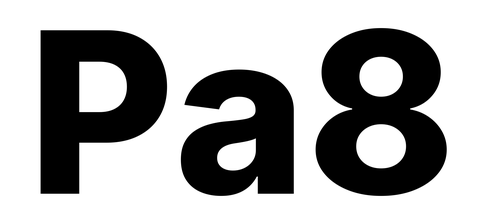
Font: Inter_ExtraBold